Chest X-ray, PA view. Patient: 56 years old, sex F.
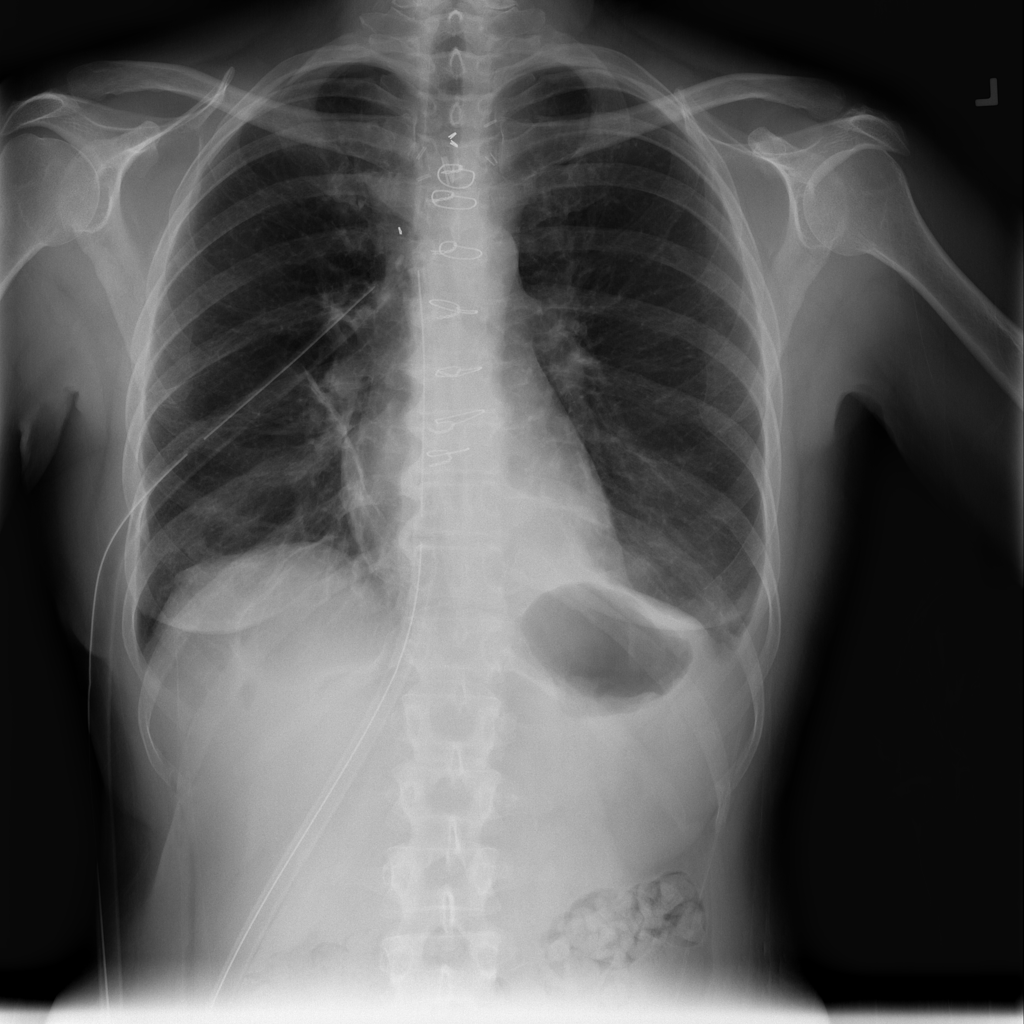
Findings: No Finding